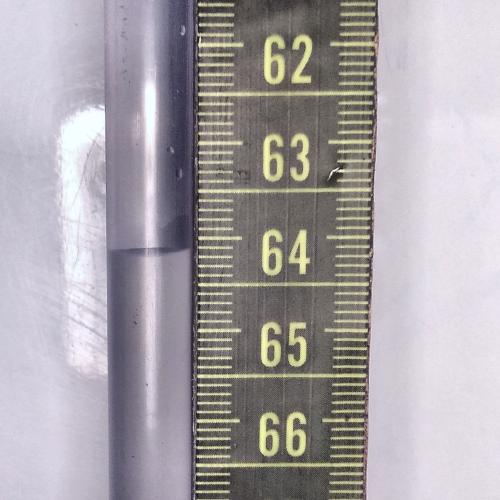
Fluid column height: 64.1 cm